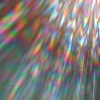
Label: sunburn